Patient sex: F
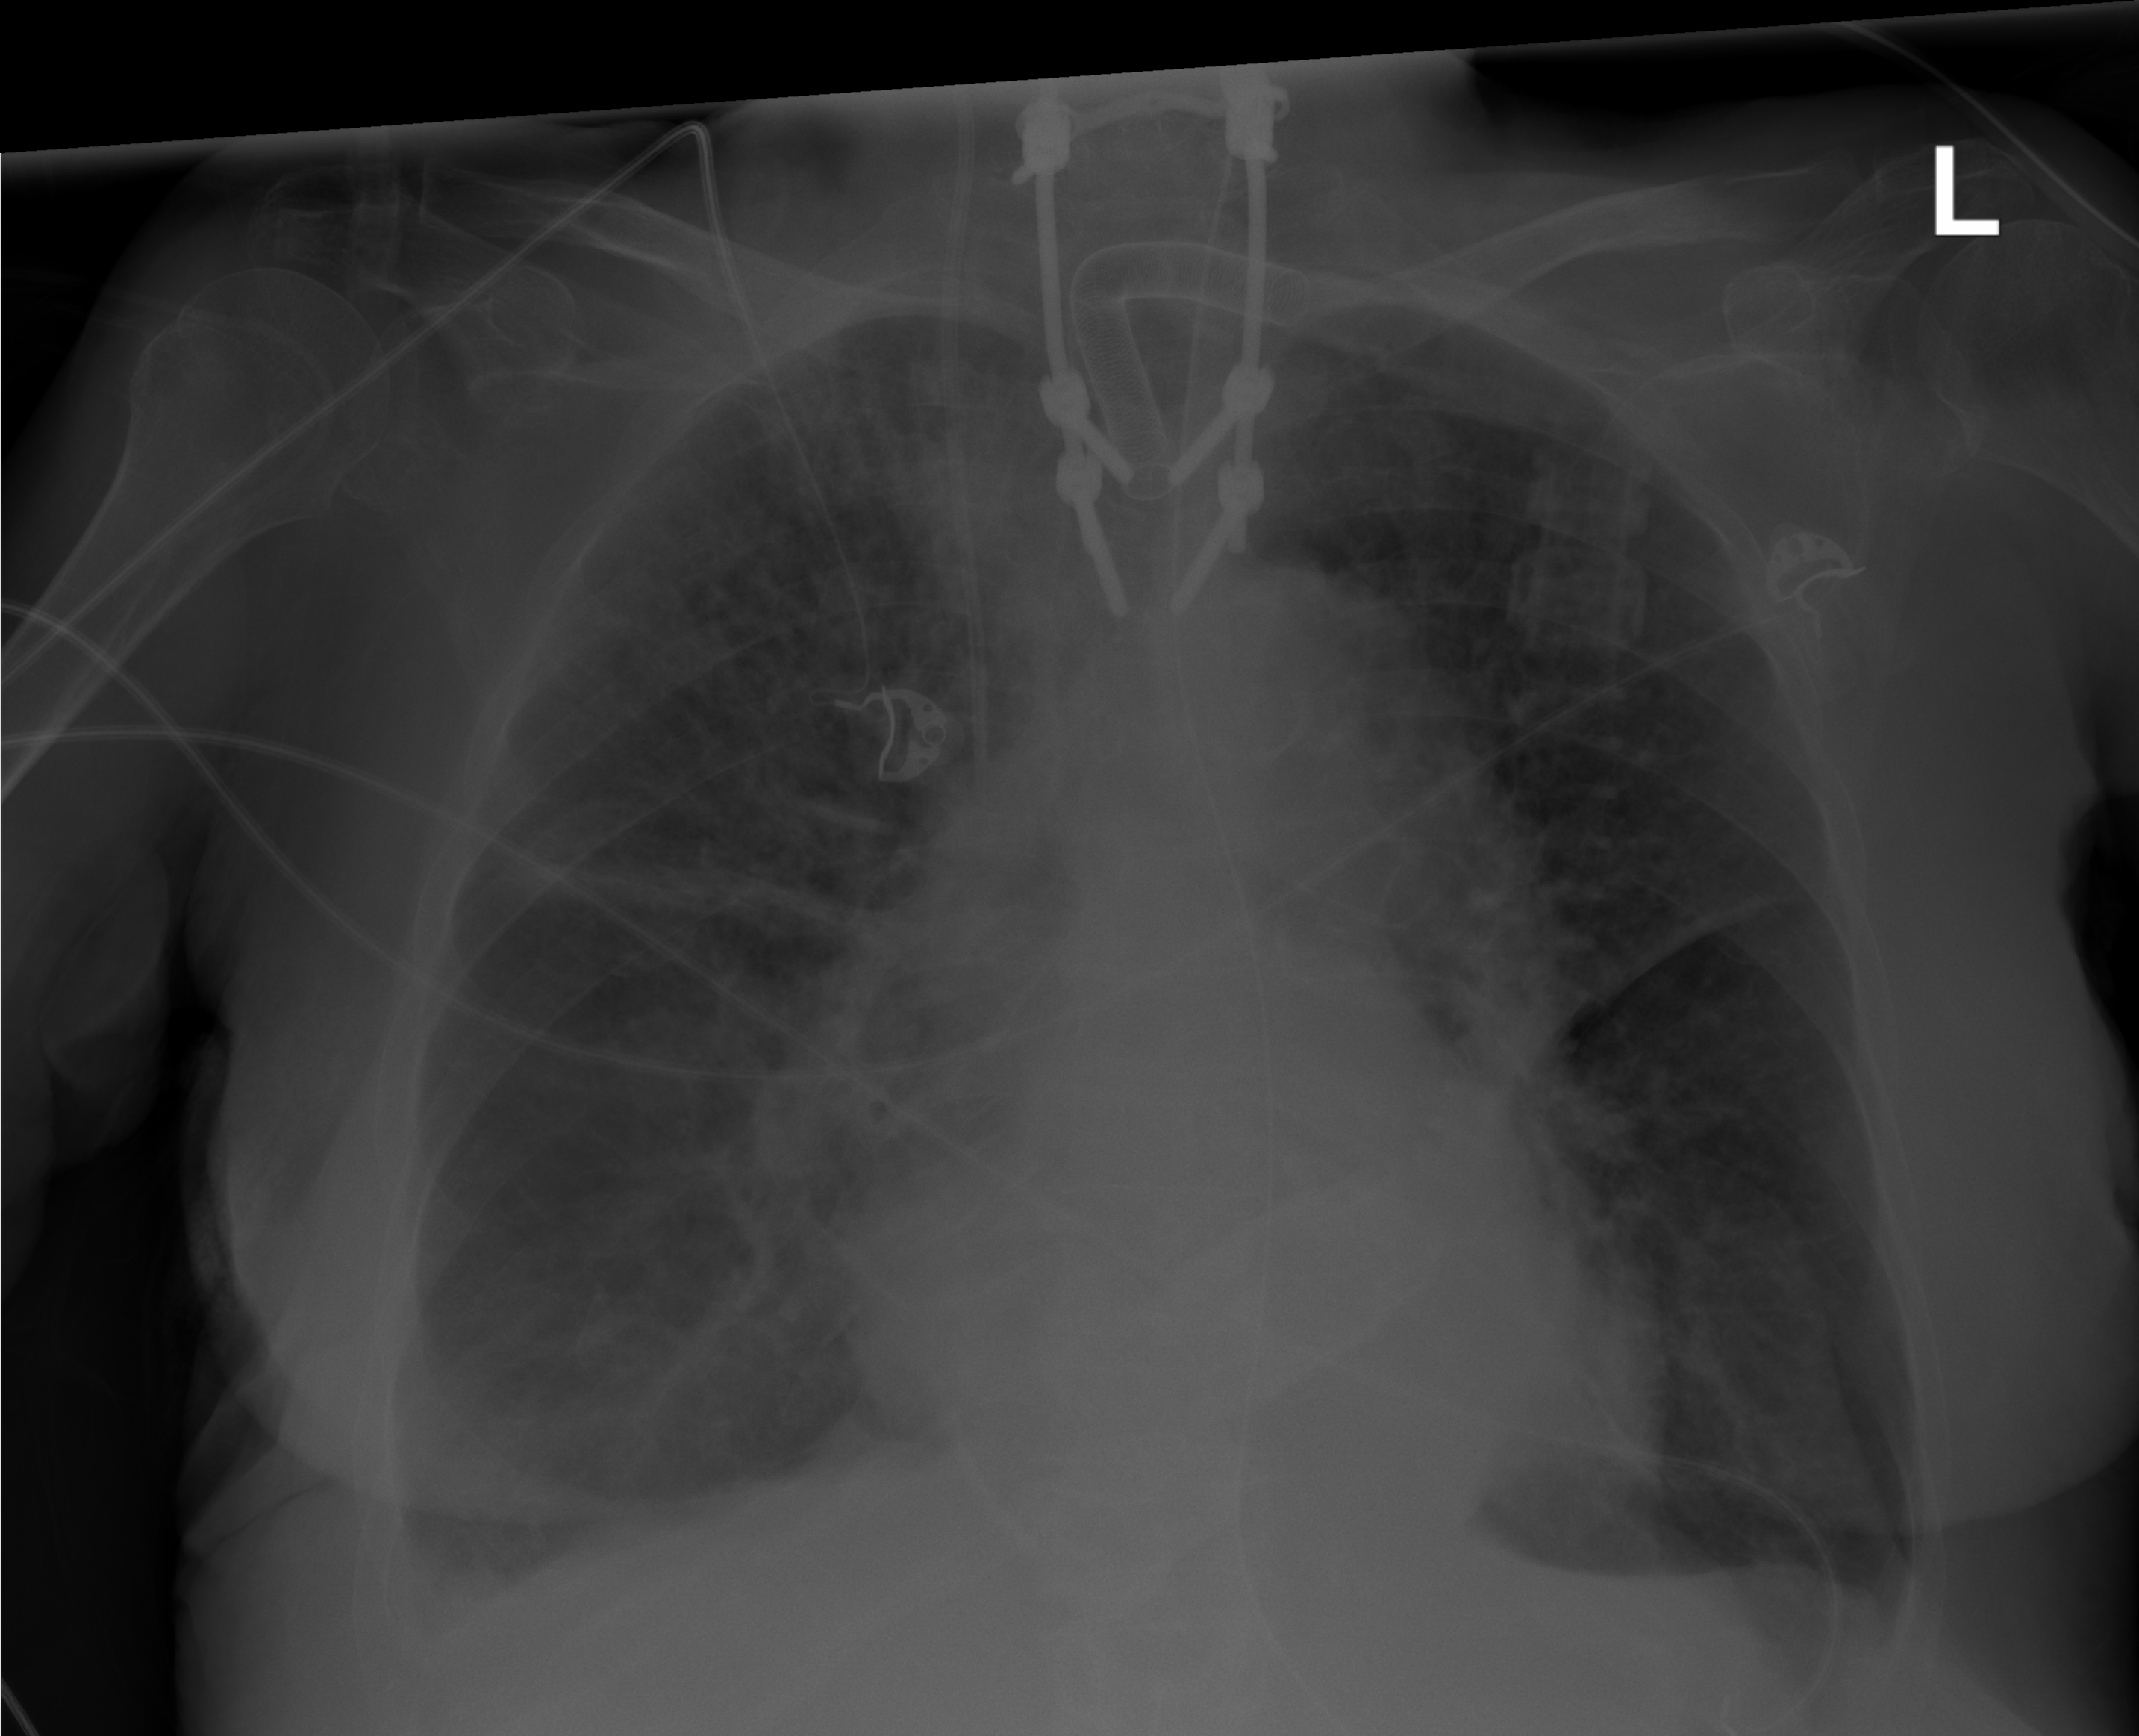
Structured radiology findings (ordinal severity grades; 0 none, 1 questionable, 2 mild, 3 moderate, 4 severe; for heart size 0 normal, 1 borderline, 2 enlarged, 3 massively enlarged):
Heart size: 0
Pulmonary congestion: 2
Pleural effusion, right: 2
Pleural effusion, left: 0
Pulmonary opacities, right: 3
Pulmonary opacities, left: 2
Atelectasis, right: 2
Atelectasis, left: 2